Interaction volume radius: 10 \u00c5
Interaction volume height: 25 \u00c5
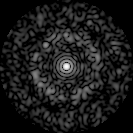
Disorder parameter: 0.8438